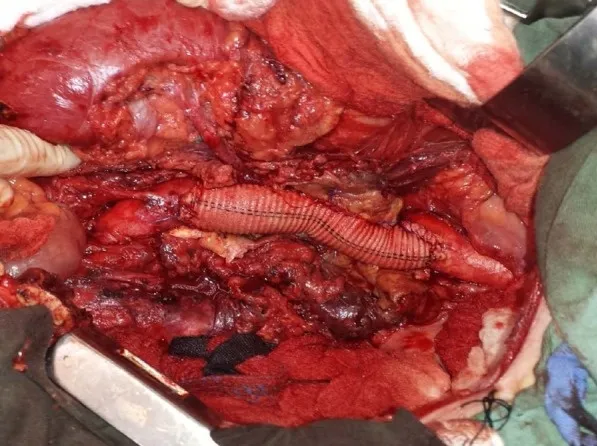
Operative view of aortic reconstruction during open repair of TAAA in a
HIV-positive patient.
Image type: medical_photograph (other_medical_photograph)